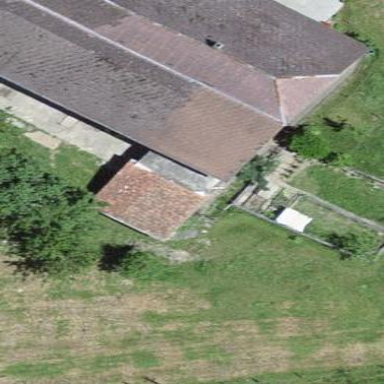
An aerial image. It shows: Farm building.